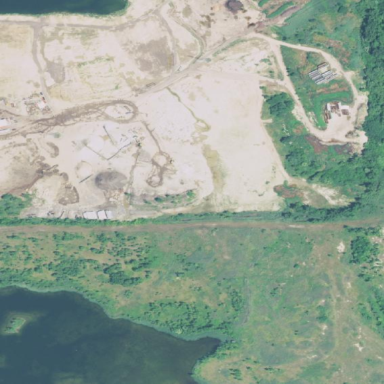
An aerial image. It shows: Quarry that is man-made.